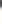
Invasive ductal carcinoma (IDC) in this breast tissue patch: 0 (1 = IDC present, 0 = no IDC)